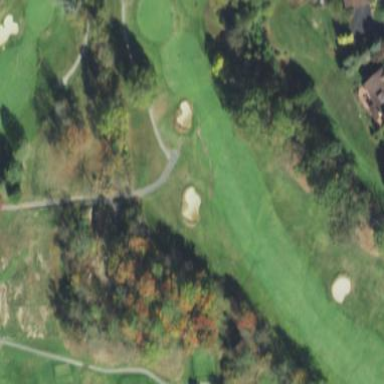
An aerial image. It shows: Area of rough grass used for golf.